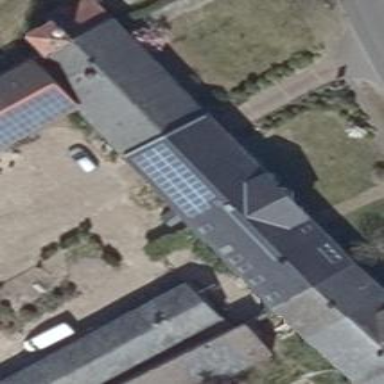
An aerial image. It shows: Solar photovoltaic panel generator producing electricity in small installation.